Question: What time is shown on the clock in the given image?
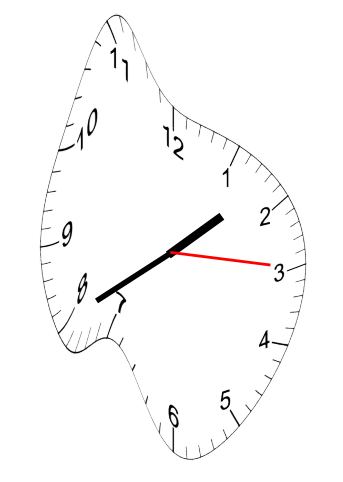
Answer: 01:40:15